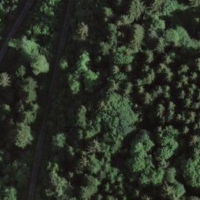
EUNIS habitat code: 43
Species observed at this site:
Aruncus dioicus